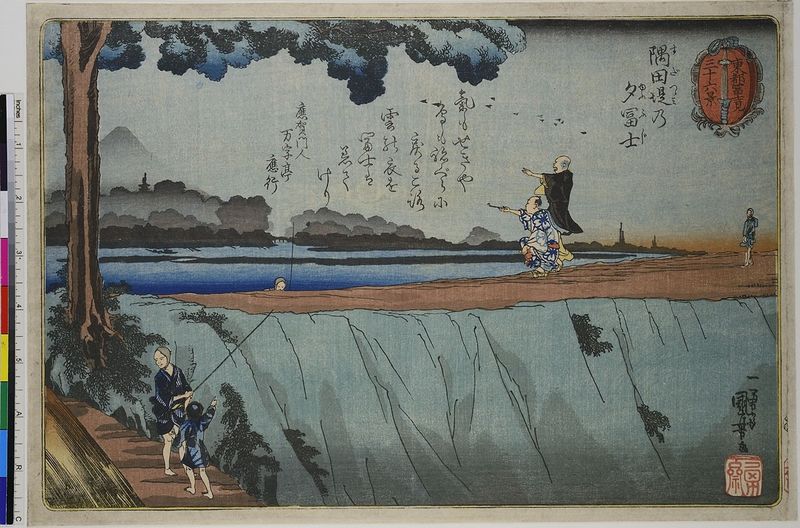
Titel: Abendansicht des Fuji vom Damm des Sumida-Flusses aus, aus der Serie: 36 Aussichten auf den Fuji in der Osthauptstadt
Künstler: Utagawa Kuniyoshi
Standort: Hamburg
Institution: Museum für Kunst und Gewerbe Hamburg
Schlagwörter: berg, fluss, landschaft, see, abend, gesten, natur, holzschnitt, japan, berge, gebirge, damm, mimik, zeigen, posen, vulkan, druck, druckgraphik, druckgrafik, china, kiefer, zeit, farbholzschnitt, edo, fuji, reproduktionen, volcano, druckerzeugnisse, ukiyo, volcan, sammlersiegel